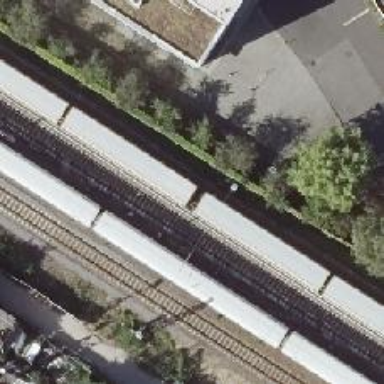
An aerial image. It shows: Railway signal.